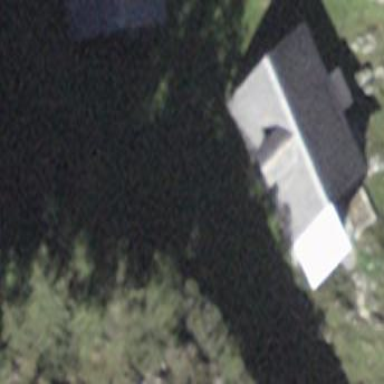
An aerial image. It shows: Barn.